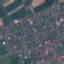
Land use / land cover: Residential